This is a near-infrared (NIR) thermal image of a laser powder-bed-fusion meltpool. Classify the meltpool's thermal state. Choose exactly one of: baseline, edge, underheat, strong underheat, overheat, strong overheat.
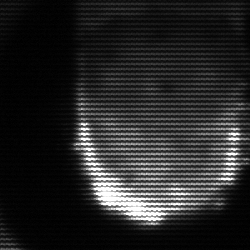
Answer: baseline